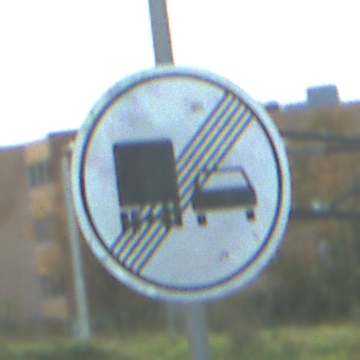
Verkehrszeichen: EndeUeberholverbotKraftfahrzeuge
Umgebung: Outdoor, Urban
Tageszeit: MorningAfternoon
Wetter: PartlyCloudy
Licht: Natural
Jahreszeit: NotSpecified
Kontrast: LowContrast